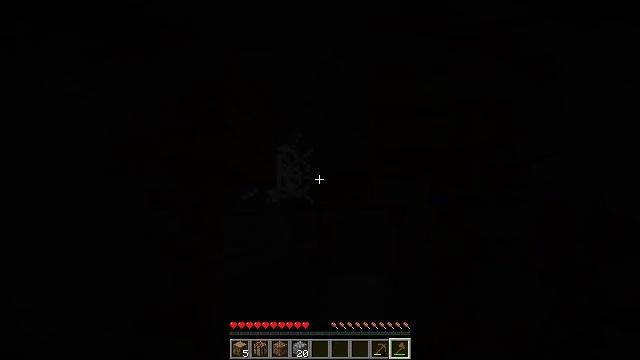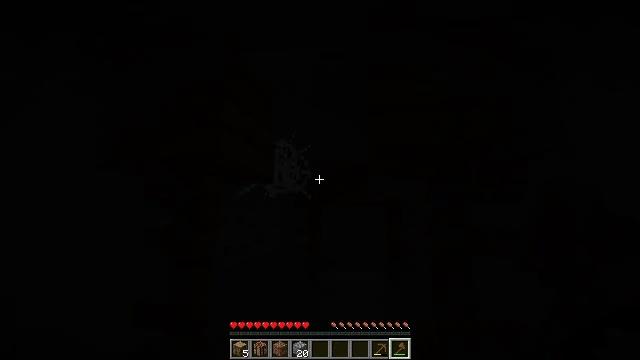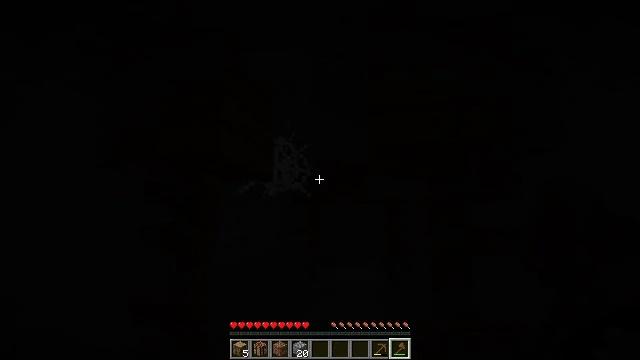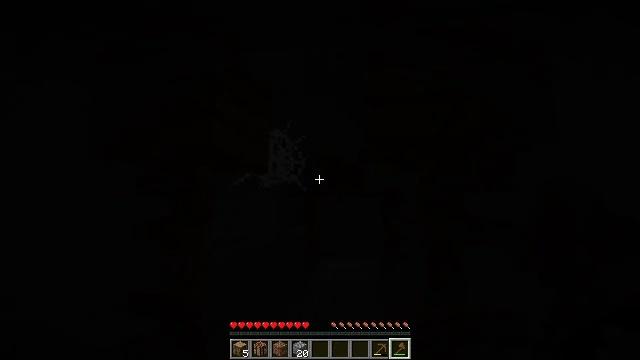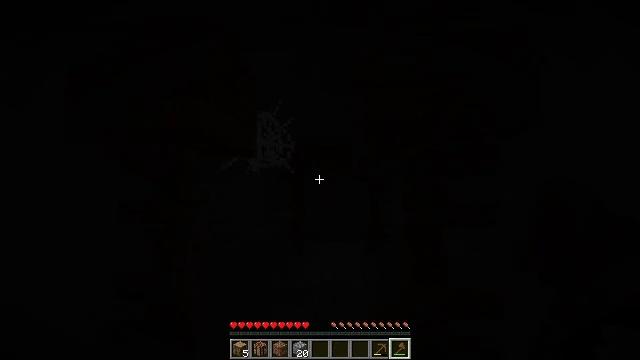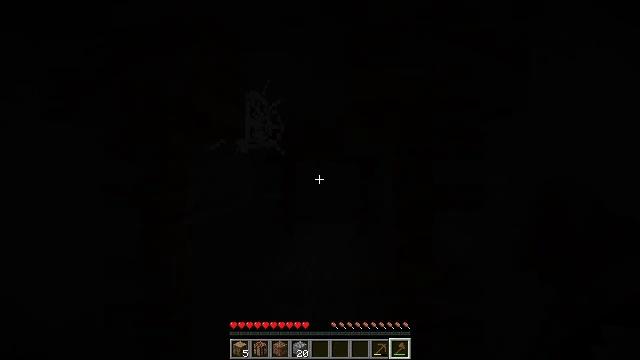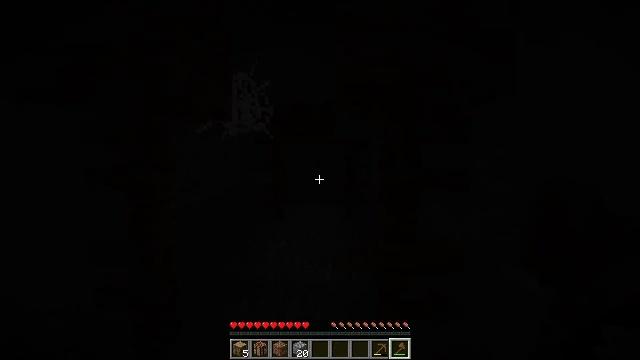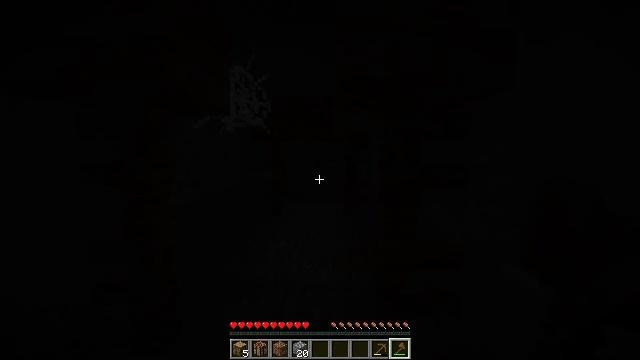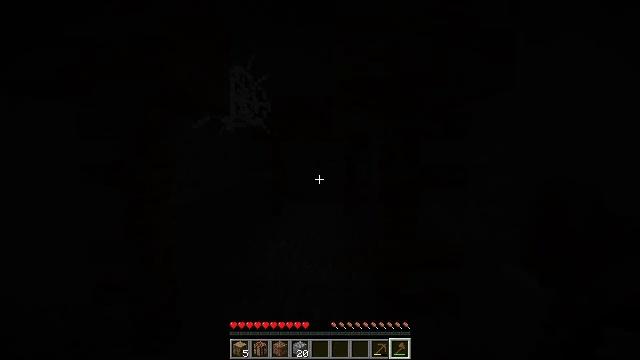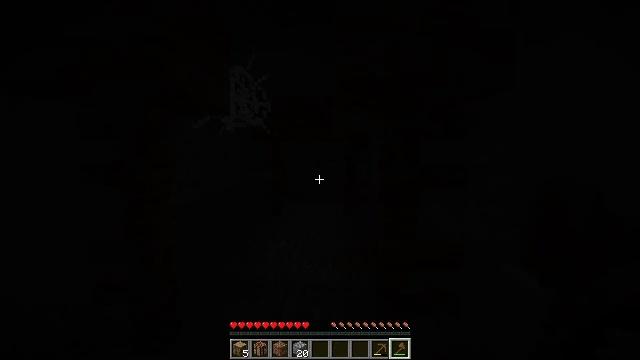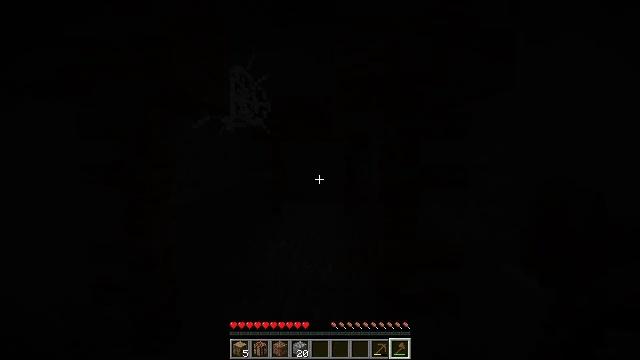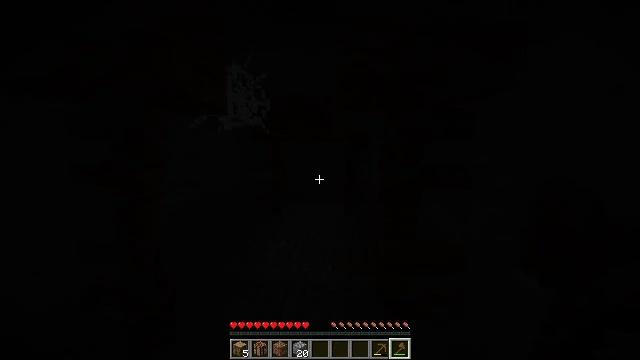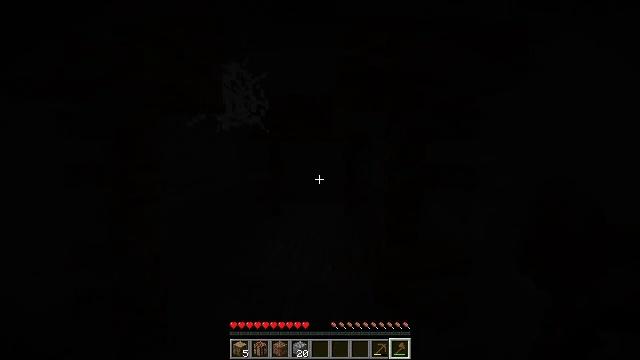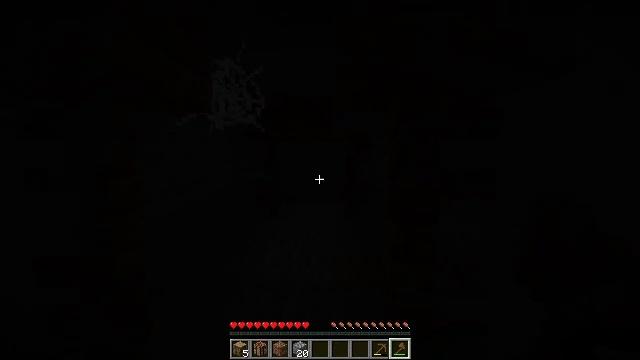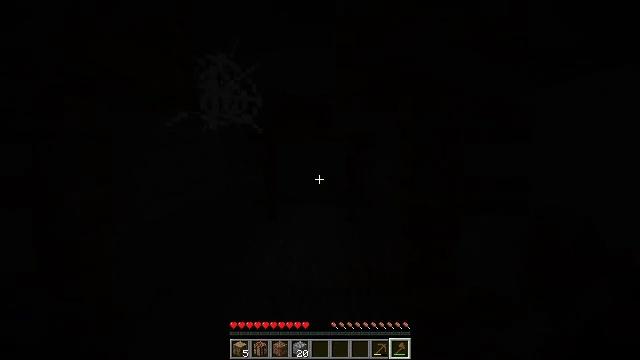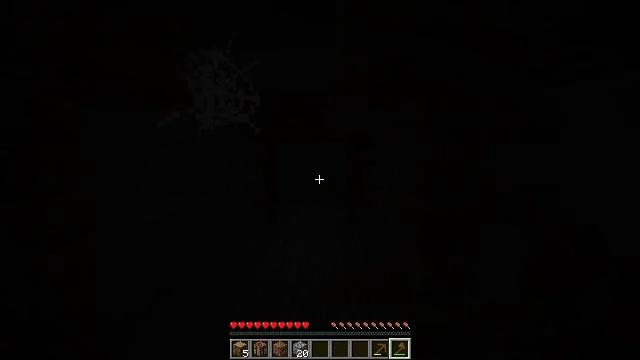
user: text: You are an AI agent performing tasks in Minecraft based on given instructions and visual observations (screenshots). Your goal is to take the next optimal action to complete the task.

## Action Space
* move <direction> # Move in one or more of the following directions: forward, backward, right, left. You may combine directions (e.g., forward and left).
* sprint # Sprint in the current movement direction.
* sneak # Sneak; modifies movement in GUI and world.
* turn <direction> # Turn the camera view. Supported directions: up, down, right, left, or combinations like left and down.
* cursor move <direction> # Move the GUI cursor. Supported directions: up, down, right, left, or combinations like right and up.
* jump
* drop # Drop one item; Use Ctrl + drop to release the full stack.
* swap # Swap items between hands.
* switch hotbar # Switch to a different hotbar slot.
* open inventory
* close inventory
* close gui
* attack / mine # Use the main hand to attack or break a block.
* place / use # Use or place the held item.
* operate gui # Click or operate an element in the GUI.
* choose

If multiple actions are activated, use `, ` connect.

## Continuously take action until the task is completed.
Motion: motion action
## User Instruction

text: Mine cobblestone to craft tools and furnaces.
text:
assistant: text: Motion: turn down
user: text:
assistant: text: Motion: no_op
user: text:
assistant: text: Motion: turn right and down
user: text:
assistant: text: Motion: turn right and down
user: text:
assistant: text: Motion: turn right and down
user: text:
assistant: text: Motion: turn right and down
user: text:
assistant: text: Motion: turn down
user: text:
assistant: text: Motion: no_op
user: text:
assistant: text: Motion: no_op
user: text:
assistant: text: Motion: no_op
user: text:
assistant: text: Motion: move forward
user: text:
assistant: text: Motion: move forward
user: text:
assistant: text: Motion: move forward
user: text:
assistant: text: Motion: move forward
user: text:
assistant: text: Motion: move forward
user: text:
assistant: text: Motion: move forward
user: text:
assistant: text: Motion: move forward
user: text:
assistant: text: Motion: move forward
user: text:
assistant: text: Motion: move forward
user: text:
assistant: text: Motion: move forward, turn left and down
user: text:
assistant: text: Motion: move forward
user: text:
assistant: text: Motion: move forward
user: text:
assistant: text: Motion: move forward
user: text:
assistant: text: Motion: move forward
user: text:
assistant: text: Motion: move forward
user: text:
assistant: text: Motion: move forward
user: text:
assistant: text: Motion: move forward
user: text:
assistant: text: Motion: move forward
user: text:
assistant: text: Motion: move forward
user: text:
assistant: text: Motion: move forward